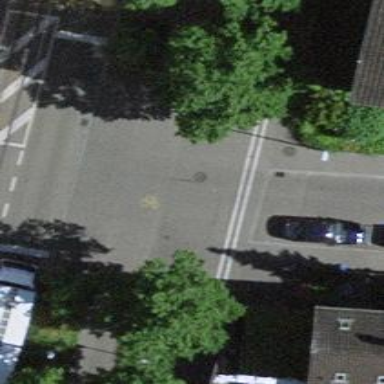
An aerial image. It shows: Unmarked road crossing.